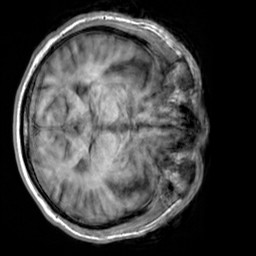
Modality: T1w
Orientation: axial
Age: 64
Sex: male
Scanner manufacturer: siemens
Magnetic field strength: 3 T
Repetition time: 2.3 s
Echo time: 0.00303 s